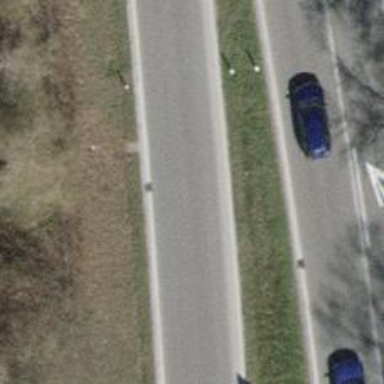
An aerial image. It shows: Asphalt road with separate sidewalks and separate cycleway. The road is classified as primary highway.